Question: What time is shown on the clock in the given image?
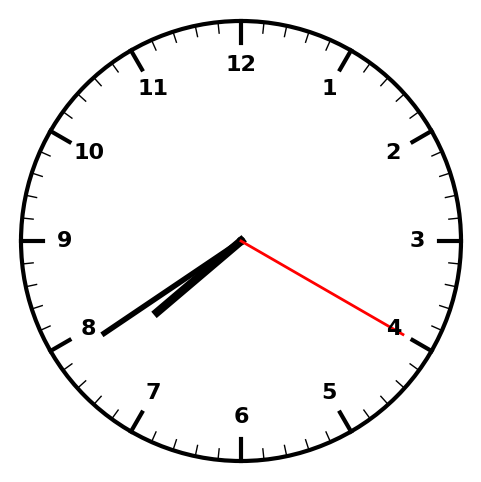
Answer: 07:39:20